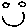
Label: smiley face